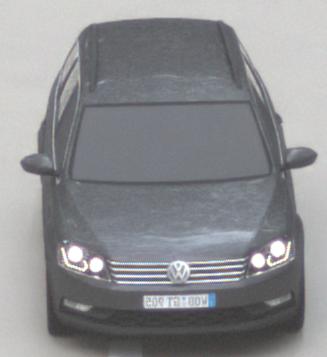
Make: VW
Model: Passat Alltrack 1.8 TSI
Detailed model: Passat (B7) Alltrack
Model produced from: 2012/03
Model produced until: 2013/06
Doors: 5
Color: gray
Road condition: dry road
Daytime: sunrise or sunset
Contrast: medium contrast